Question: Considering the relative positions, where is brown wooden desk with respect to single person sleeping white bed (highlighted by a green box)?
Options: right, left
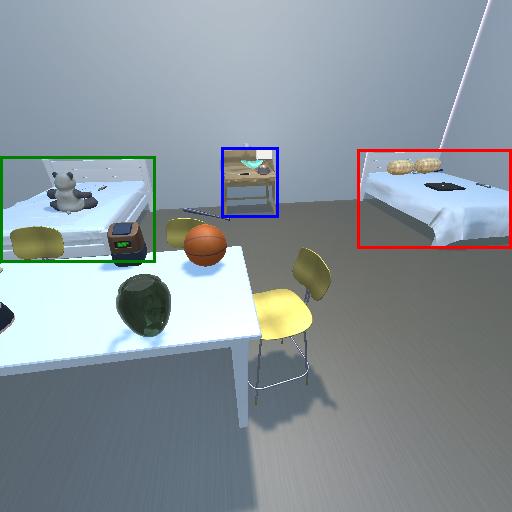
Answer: right